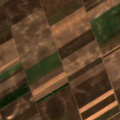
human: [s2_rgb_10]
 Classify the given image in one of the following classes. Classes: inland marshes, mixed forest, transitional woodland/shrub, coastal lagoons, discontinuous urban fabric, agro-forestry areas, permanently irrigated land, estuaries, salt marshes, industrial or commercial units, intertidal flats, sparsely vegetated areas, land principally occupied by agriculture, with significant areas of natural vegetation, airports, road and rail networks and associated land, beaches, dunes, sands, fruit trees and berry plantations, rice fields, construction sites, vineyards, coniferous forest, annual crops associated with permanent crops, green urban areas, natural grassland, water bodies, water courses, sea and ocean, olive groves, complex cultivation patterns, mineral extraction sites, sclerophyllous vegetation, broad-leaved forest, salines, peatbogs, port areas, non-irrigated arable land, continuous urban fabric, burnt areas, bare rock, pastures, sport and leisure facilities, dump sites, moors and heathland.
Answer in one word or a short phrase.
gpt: non-irrigated arable land